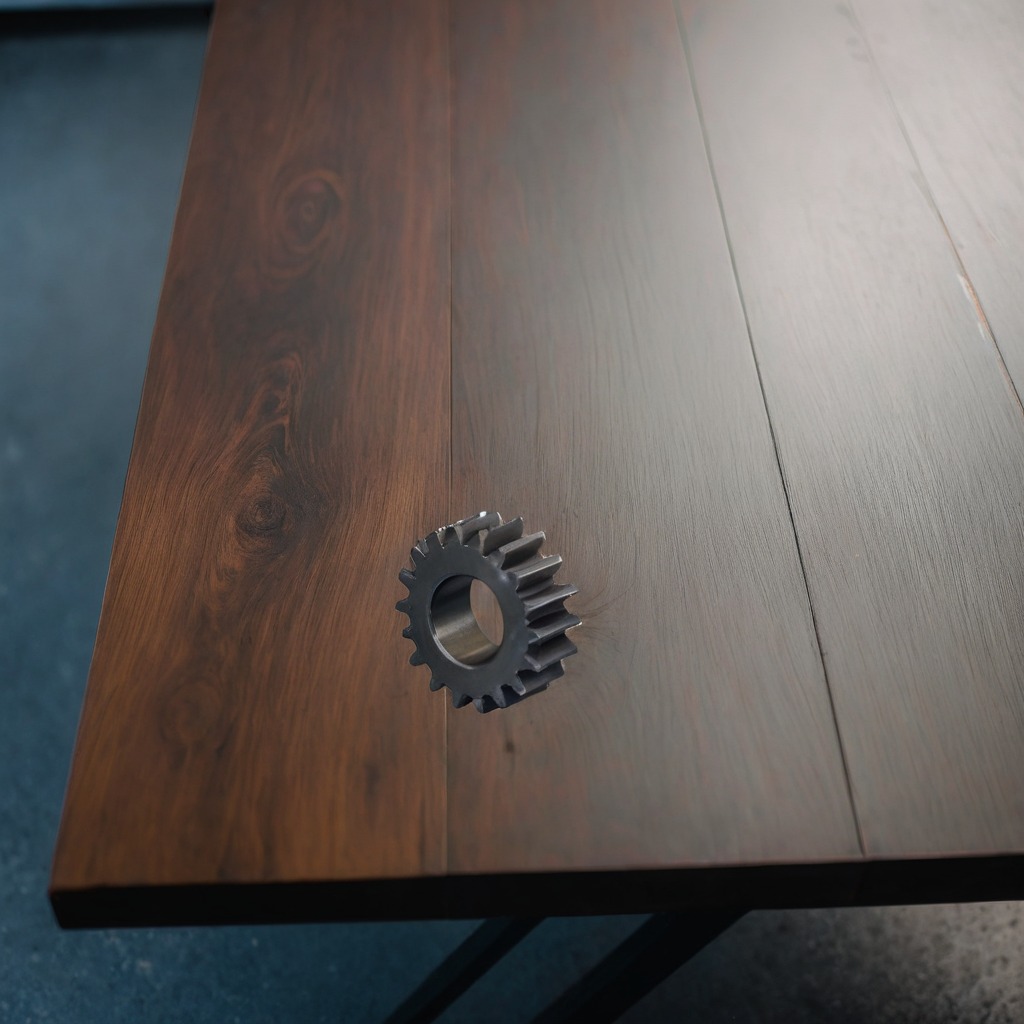
A steel gear with teeth is lying on a table.